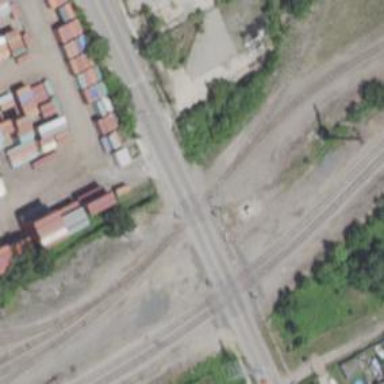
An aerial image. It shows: Level crossing along the railway.